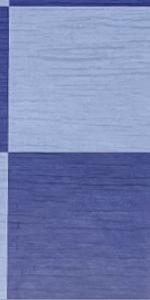
Label: Empty